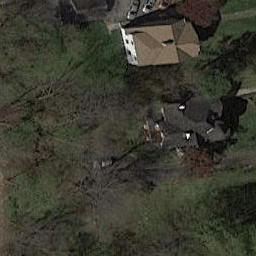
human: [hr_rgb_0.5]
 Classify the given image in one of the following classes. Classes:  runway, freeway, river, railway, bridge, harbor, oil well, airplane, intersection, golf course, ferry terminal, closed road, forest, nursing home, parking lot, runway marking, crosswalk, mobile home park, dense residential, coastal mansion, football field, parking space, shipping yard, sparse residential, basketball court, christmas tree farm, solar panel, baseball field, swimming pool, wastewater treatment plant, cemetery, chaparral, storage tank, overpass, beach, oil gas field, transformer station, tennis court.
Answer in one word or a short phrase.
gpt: sparse residential